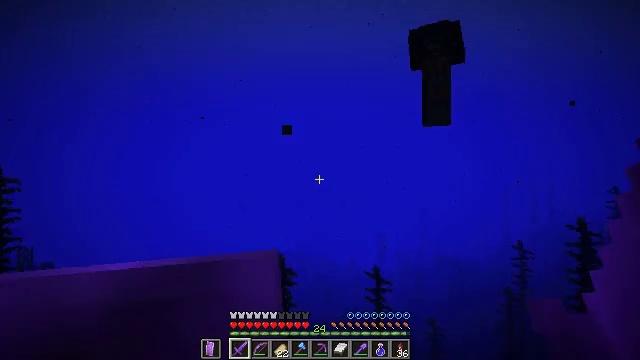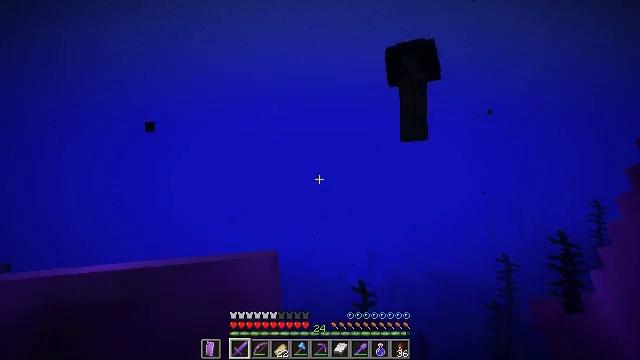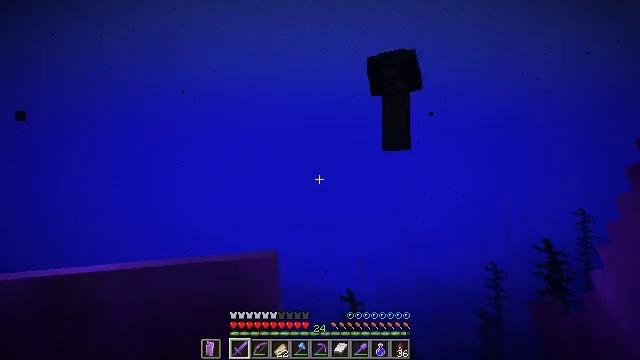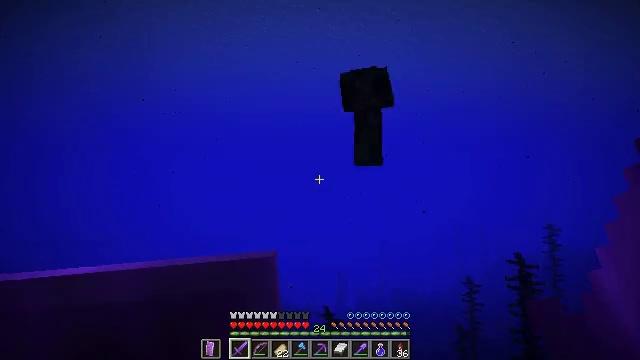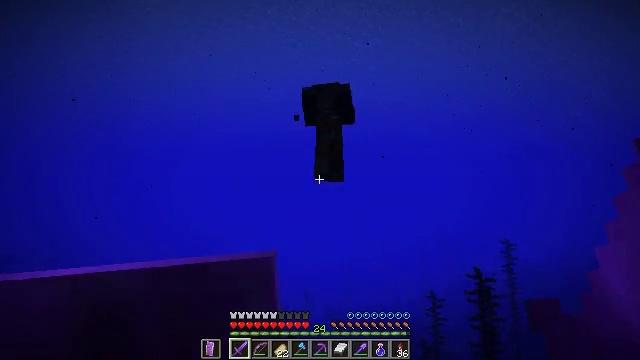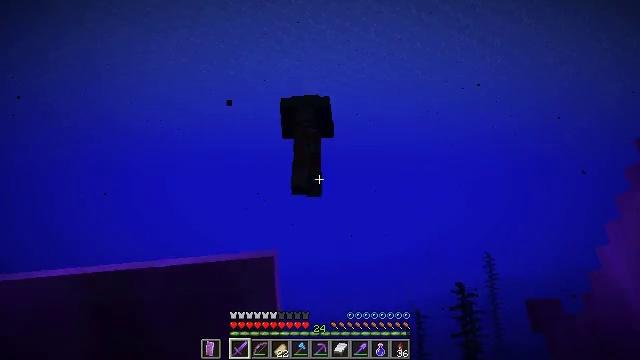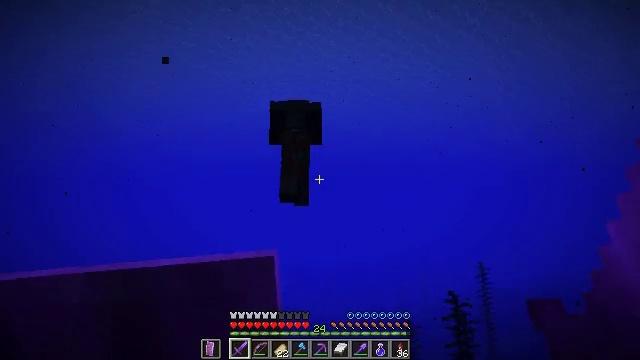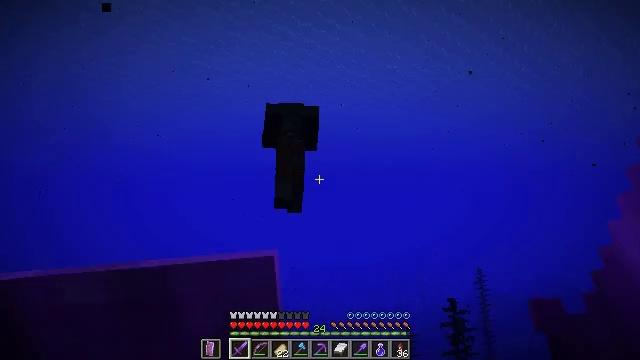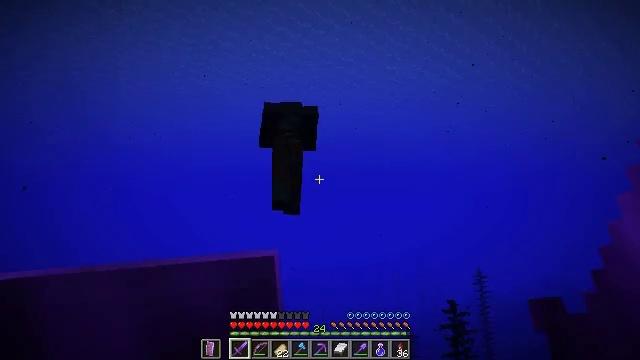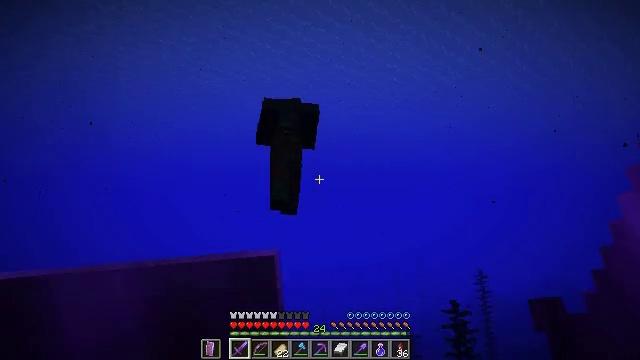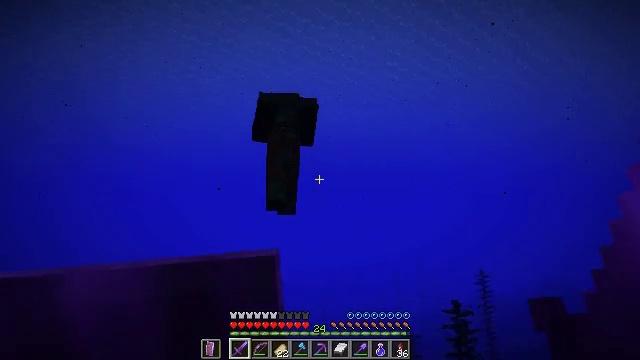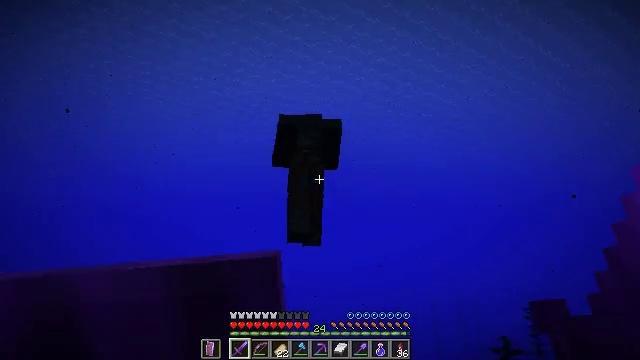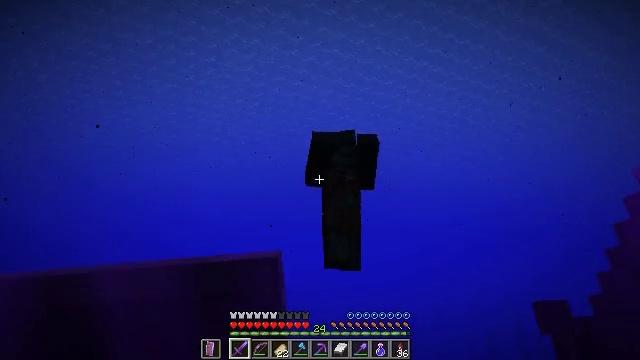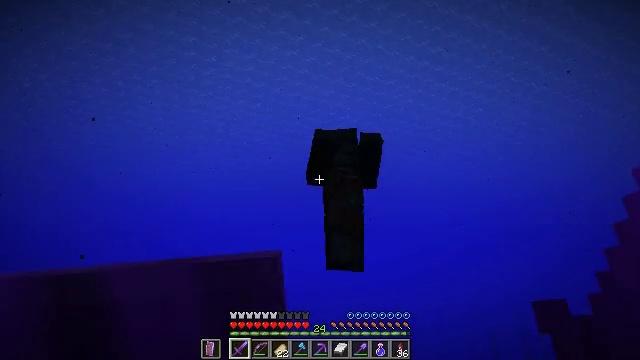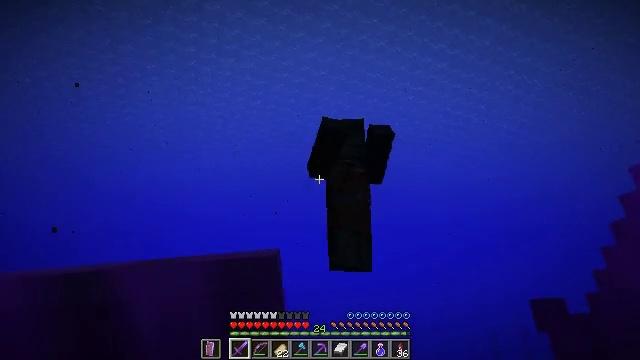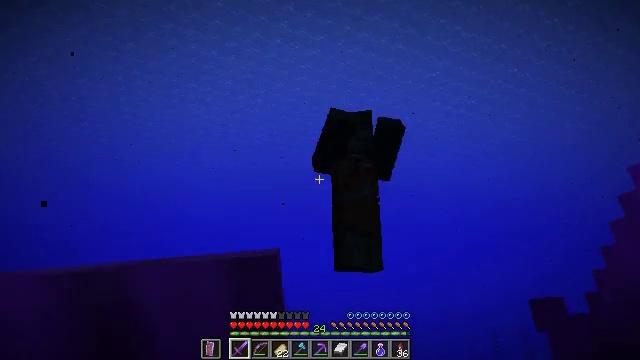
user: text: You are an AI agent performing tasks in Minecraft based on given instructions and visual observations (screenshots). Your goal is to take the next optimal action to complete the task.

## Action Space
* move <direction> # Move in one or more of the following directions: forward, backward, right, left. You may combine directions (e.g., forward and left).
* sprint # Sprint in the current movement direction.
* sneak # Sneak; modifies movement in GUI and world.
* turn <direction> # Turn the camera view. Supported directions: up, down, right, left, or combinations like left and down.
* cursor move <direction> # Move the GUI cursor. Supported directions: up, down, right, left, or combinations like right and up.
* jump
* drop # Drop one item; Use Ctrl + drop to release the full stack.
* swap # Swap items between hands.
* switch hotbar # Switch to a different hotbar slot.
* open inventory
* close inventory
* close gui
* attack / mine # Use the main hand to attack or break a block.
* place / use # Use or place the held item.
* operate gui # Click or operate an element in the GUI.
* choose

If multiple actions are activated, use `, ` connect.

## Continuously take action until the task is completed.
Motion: motion action
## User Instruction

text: Kill a drowned.
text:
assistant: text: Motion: move right, turn right and up
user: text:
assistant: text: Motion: move forward and move right, turn right and up
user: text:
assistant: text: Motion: move forward and move right, turn right and up
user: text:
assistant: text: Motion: move forward and move right, turn right and up
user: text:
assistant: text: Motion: move forward, turn right and up
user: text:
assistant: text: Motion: move forward, turn right and up
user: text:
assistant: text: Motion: move forward, turn up
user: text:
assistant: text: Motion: move forward
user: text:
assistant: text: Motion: move forward
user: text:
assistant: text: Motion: move forward
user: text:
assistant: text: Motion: move forward, turn left and up
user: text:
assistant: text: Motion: move forward, turn left and up
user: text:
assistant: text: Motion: move forward and move left
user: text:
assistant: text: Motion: move forward and move left
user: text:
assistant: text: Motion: move forward and move left
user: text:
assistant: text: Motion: move forward
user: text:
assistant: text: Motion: move forward
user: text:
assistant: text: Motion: move forward, turn right and up
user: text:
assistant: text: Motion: move forward, turn right and up
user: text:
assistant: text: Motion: move forward
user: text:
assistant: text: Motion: move forward, turn right and up
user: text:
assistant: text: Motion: turn right and up
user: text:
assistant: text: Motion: no_op
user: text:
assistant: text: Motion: attack / mine
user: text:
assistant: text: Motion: move back, attack / mine
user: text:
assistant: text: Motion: move back, attack / mine
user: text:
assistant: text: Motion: move back, attack / mine
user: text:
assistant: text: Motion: move back, turn left and down, attack / mine
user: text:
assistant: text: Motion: attack / mine